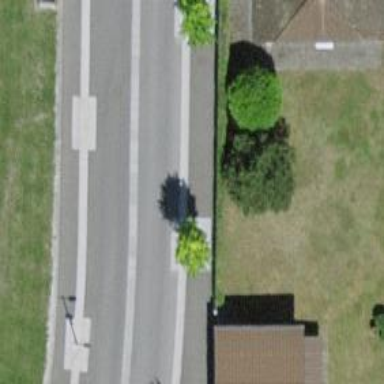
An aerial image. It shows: Street tree with broadleaved leaves.